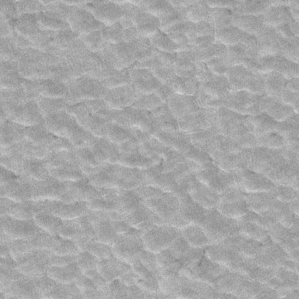
Label: frost